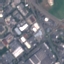
Label: Industrial